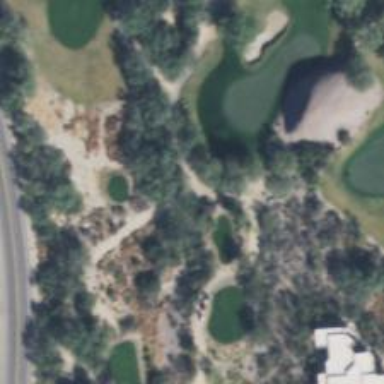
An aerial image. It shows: Path for both road and golf.